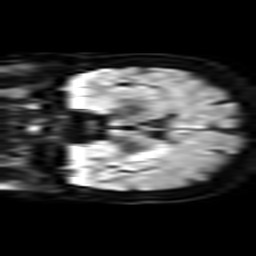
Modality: TRACE
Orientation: coronal
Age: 63
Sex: female
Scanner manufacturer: philips
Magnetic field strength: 3 T
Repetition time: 3.339 s
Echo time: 0.076 s